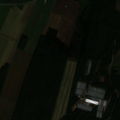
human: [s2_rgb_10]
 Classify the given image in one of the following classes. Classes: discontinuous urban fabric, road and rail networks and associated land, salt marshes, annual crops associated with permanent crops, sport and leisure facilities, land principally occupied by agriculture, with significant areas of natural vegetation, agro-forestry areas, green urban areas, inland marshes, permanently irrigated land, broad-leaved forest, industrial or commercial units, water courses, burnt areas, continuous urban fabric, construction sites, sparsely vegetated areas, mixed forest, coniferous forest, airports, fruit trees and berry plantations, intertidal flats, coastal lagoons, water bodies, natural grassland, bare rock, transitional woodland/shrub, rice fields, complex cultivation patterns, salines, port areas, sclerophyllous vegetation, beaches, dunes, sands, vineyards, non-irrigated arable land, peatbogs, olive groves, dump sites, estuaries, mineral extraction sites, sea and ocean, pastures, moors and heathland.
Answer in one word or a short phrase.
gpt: non-irrigated arable land, coniferous forest